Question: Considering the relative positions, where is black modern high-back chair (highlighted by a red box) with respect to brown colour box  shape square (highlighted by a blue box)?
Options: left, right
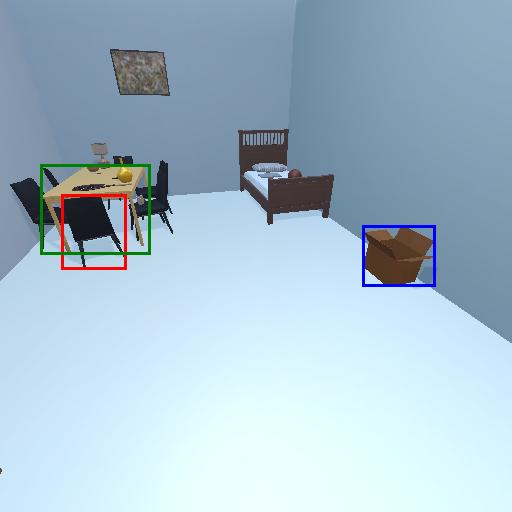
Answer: left